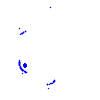
Particle: proton